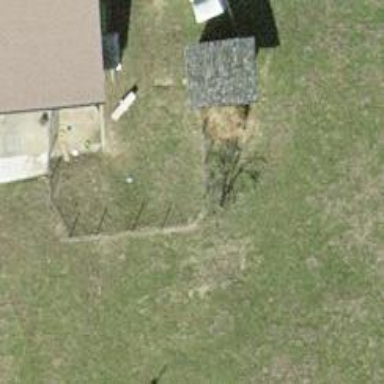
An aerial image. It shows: Fence.